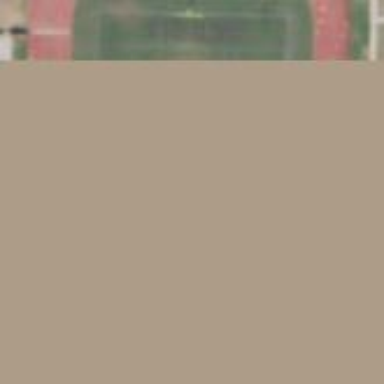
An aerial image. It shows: Pitch used for both American football and soccer.